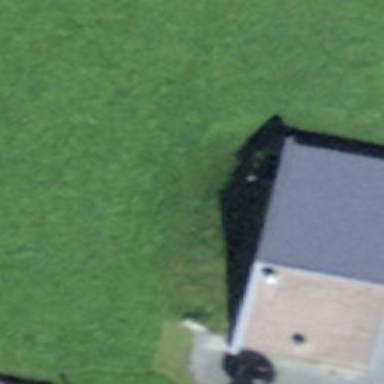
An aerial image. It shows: Cabin is depicted in the image.